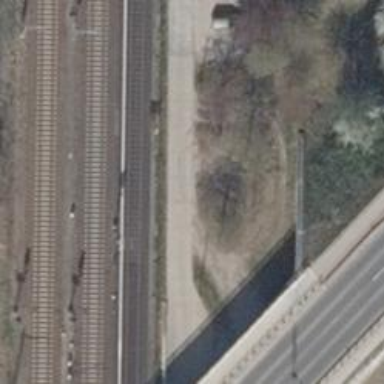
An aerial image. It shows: Railway signal.